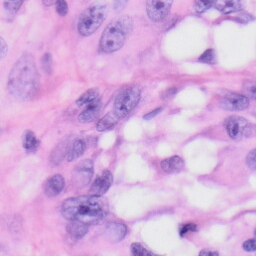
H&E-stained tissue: Skin